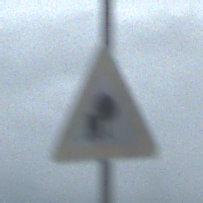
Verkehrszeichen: UnzureichendesLichtraumprofil
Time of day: Midday
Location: Outdoor (Suburban)
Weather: Overcast
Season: NotSpecified
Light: Natural